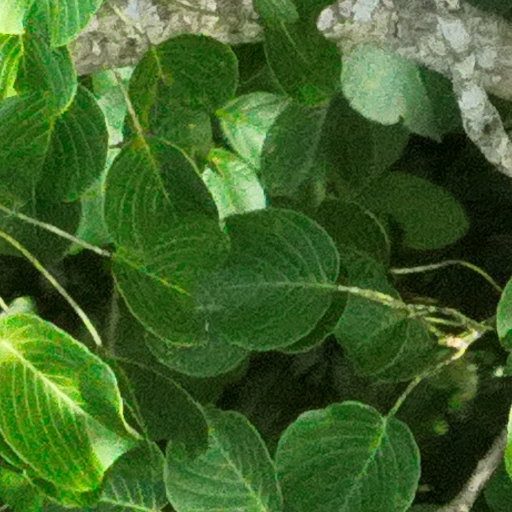
Species: Hura crepitans
GBIF accepted scientific name: Hura crepitans
Crown area (m\u00b2): 379.29